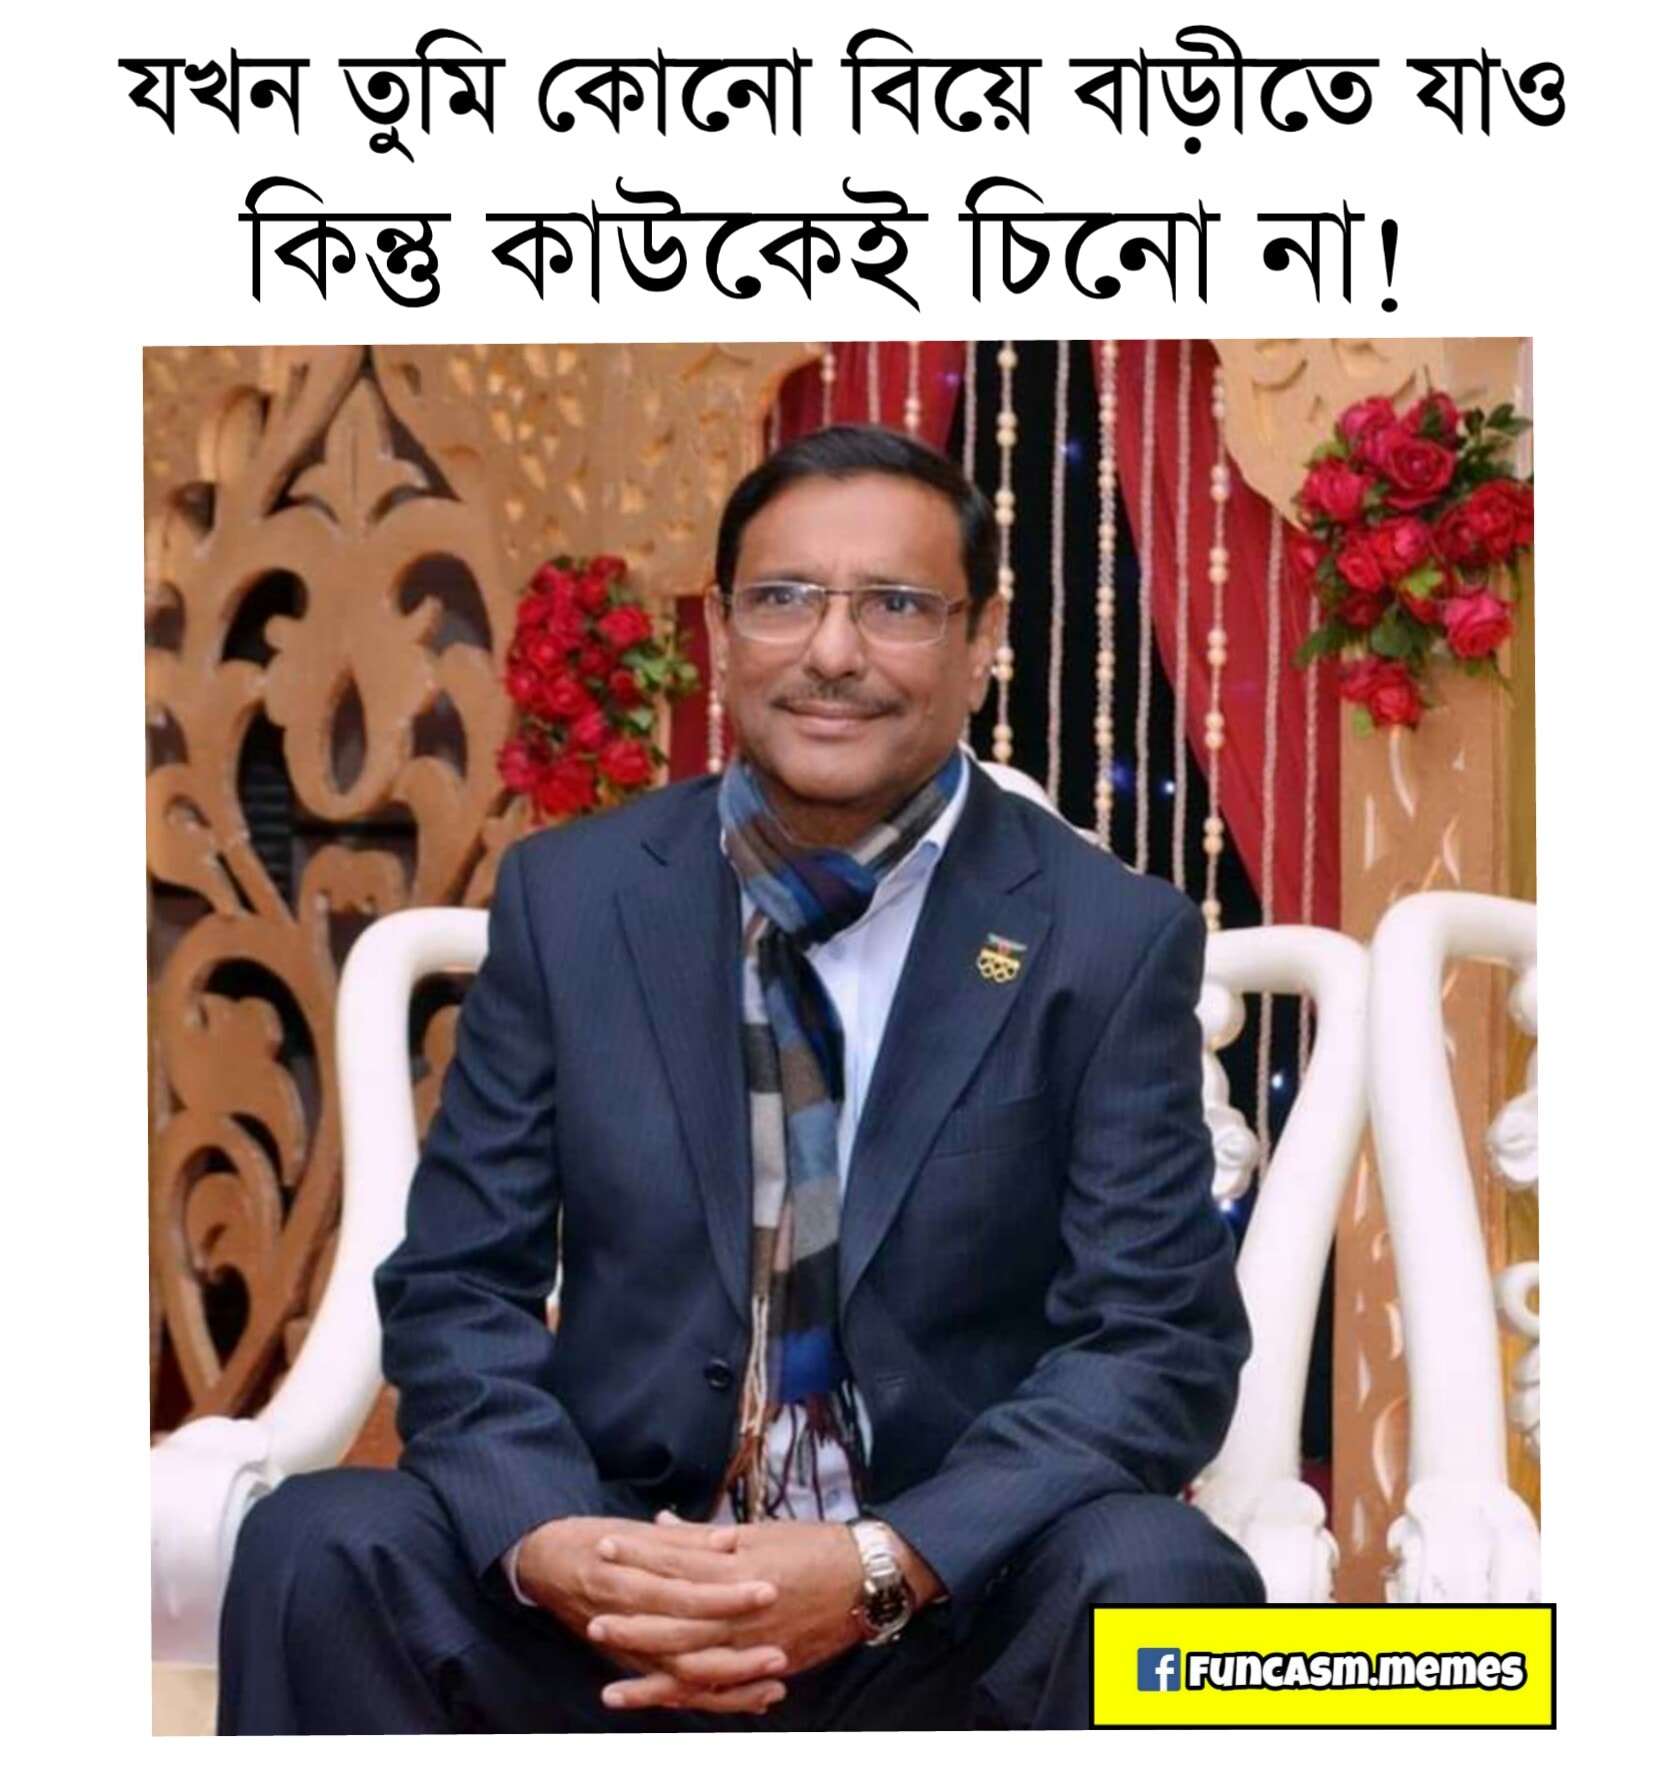
Caption: যখন তুমি কোনো বিয়ে বাড়ীতে যাও  কিন্তু কাউকেই চিনো না !
Label: non-hate